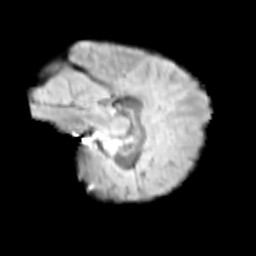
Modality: T2w
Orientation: sagittal
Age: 12
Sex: female
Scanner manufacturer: siemens
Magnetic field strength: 3 T
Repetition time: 3.8 s
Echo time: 0.07 s